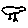
Label: bird